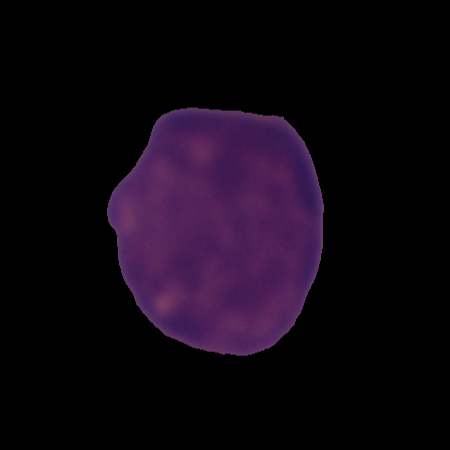
Label: cancer